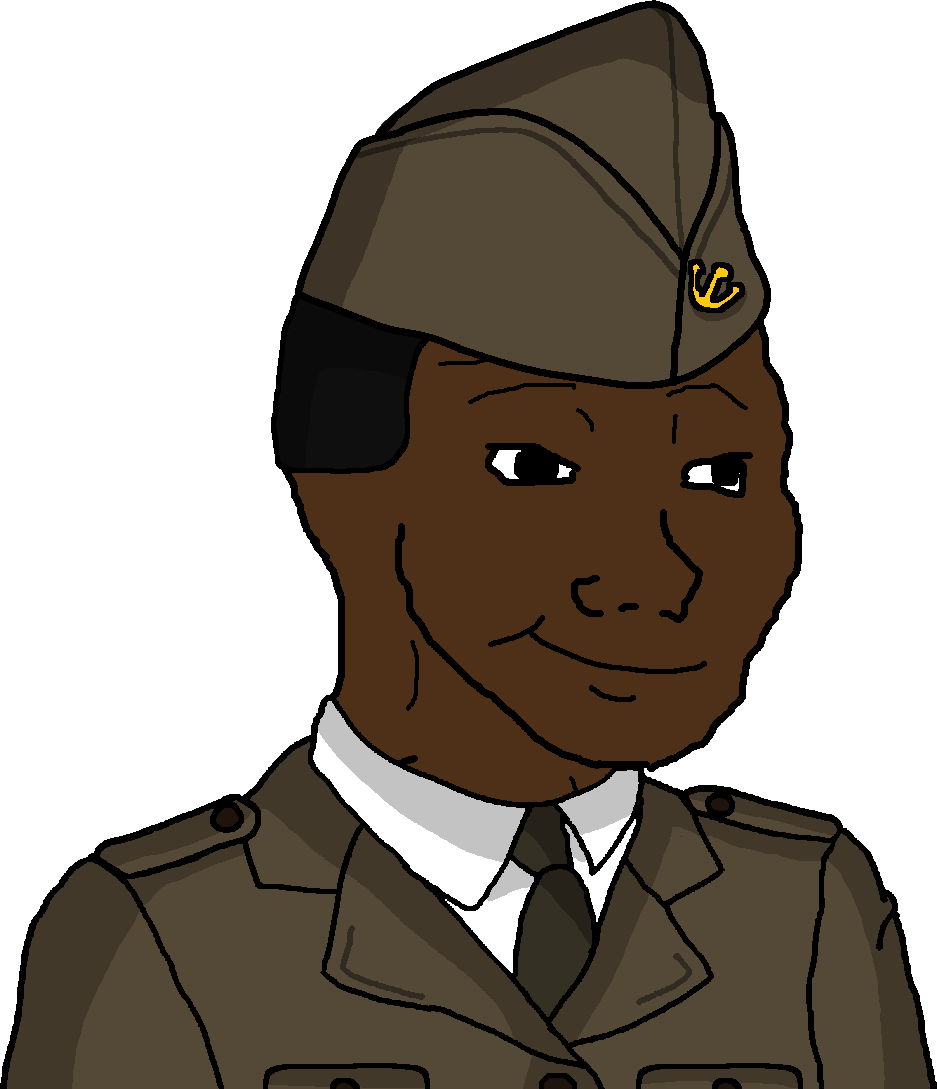
Label: 5_Blackjak